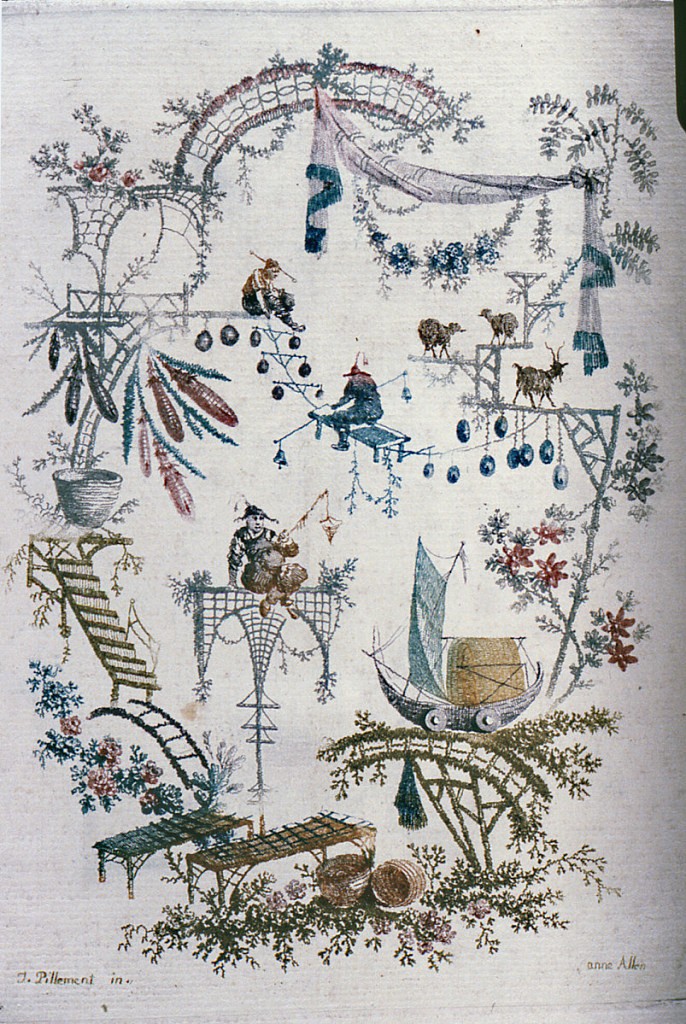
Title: Nouvelle Suite de cahiers chinois a l'usage des déssinateurs et des Peintres, no. 2
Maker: Jean-Baptiste Pillement, French, 1728–1808
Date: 1790–1799
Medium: Etching with colored inks à la poupée on off-white laid paper
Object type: Print
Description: Irregular cartouche composed of trees, bridges, and fantastic foliage executed in the chinoiserie style. A small figure balances on a bell laden rope suspended between two platforms at center. A figure fishes from a bridge at lower left.